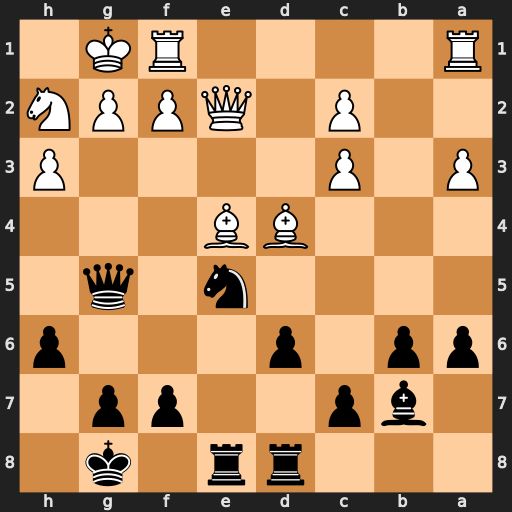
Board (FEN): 3rr1k1/1bp2pp1/pp1p3p/4n1q1/3BB3/P1P4P/2P1QPPN/R4RK1
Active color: b
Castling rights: -
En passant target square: -
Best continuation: Ng6 Be3 Nf4 Bxf4 Qxf4 f3 d5